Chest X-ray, AP view. Patient: 33 years old, sex F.
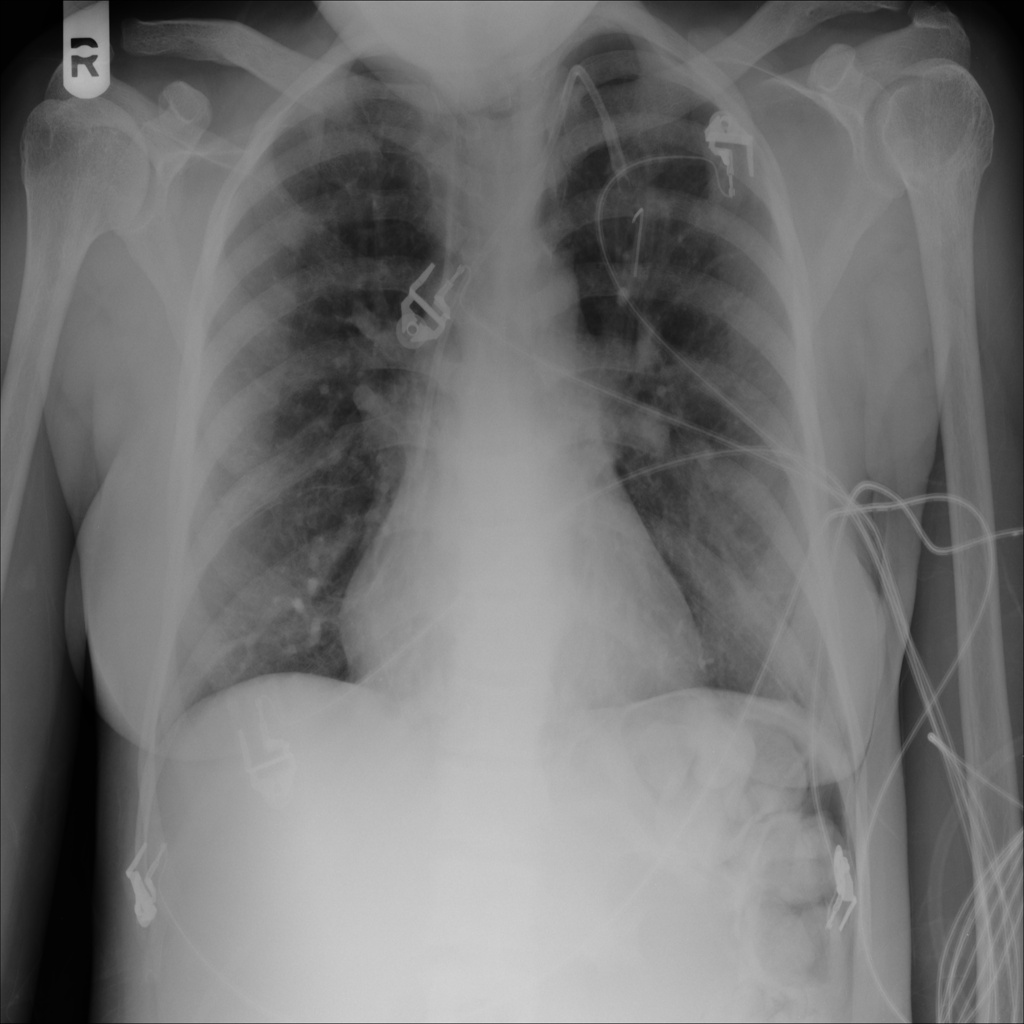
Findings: No Finding